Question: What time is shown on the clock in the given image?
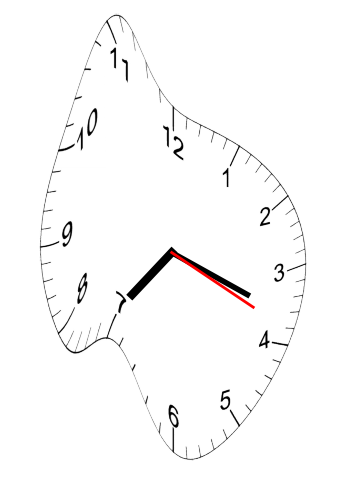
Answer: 07:18:19